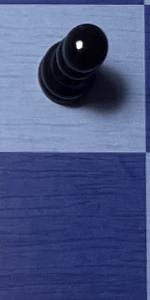
Label: Empty